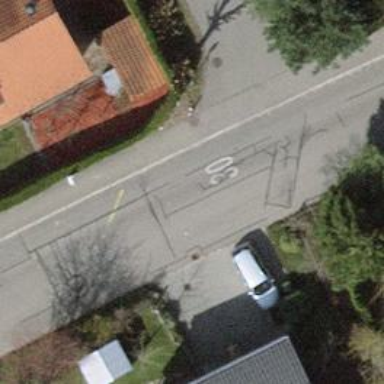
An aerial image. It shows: Street cabinet of man-made origin.